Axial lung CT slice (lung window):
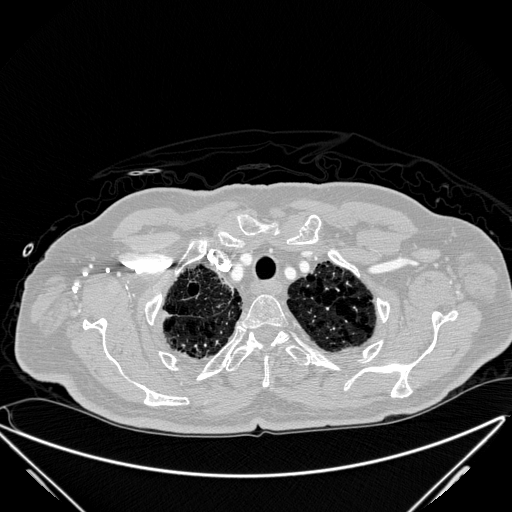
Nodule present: no